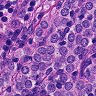
Metastatic tissue present: yes